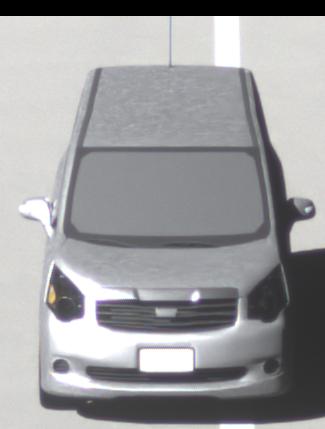
Make: Toyota
Model: Noah
Detailed model: Voxy R70G
Model produced from: 2007
Model produced until: 2013
Doors: 5
Color: white
Road condition: dry road
Daytime: morning or afternoon
Contrast: high contrast